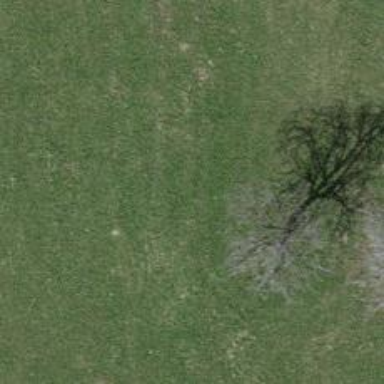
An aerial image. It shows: Urban area featuring tree as natural element.